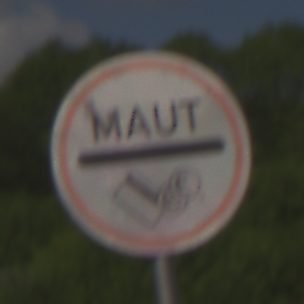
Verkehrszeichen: MautflichtigeStrecke
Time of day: Midday
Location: Outdoor (RoadRail)
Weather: PartlyCloudy
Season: NotSpecified
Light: Natural